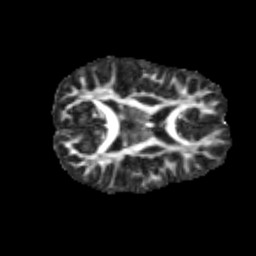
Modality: FA
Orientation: axial
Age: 12
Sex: female
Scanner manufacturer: siemens
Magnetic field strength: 3 T
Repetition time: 3.8 s
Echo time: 0.07 s